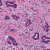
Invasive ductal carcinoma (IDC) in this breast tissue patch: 1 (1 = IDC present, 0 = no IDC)